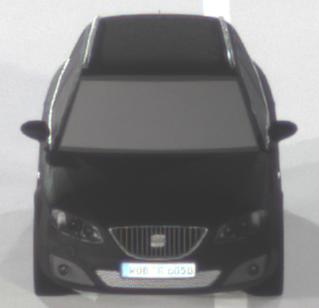
Make: SEAT
Model: Exeo ST 1.6
Detailed model: Exeo (3R) ST
Model produced from: 2010/05
Model produced until: 2010/08
Doors: 5
Color: black
Road condition: dry road
Daytime: night
Contrast: high contrast